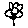
Label: flower